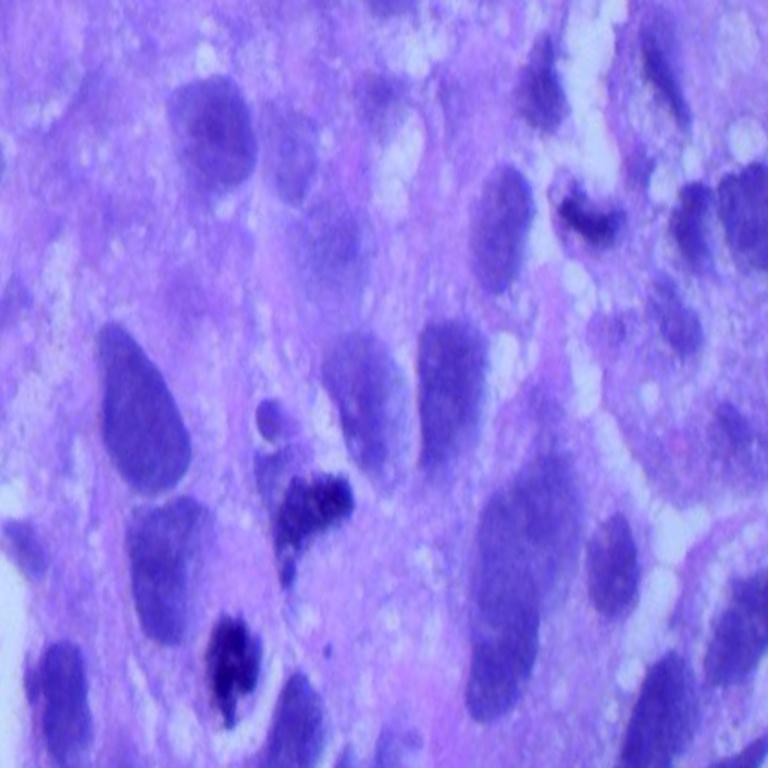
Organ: lung
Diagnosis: squamous carcinomas